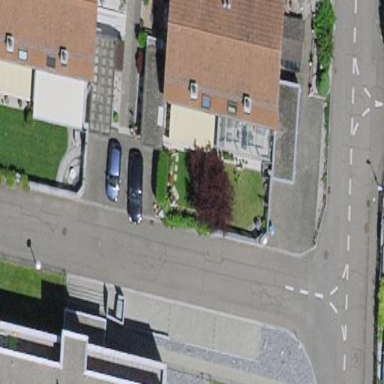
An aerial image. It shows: Simple house.